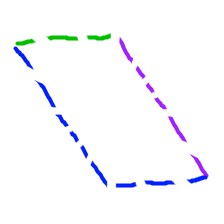
Shape: parallelogram